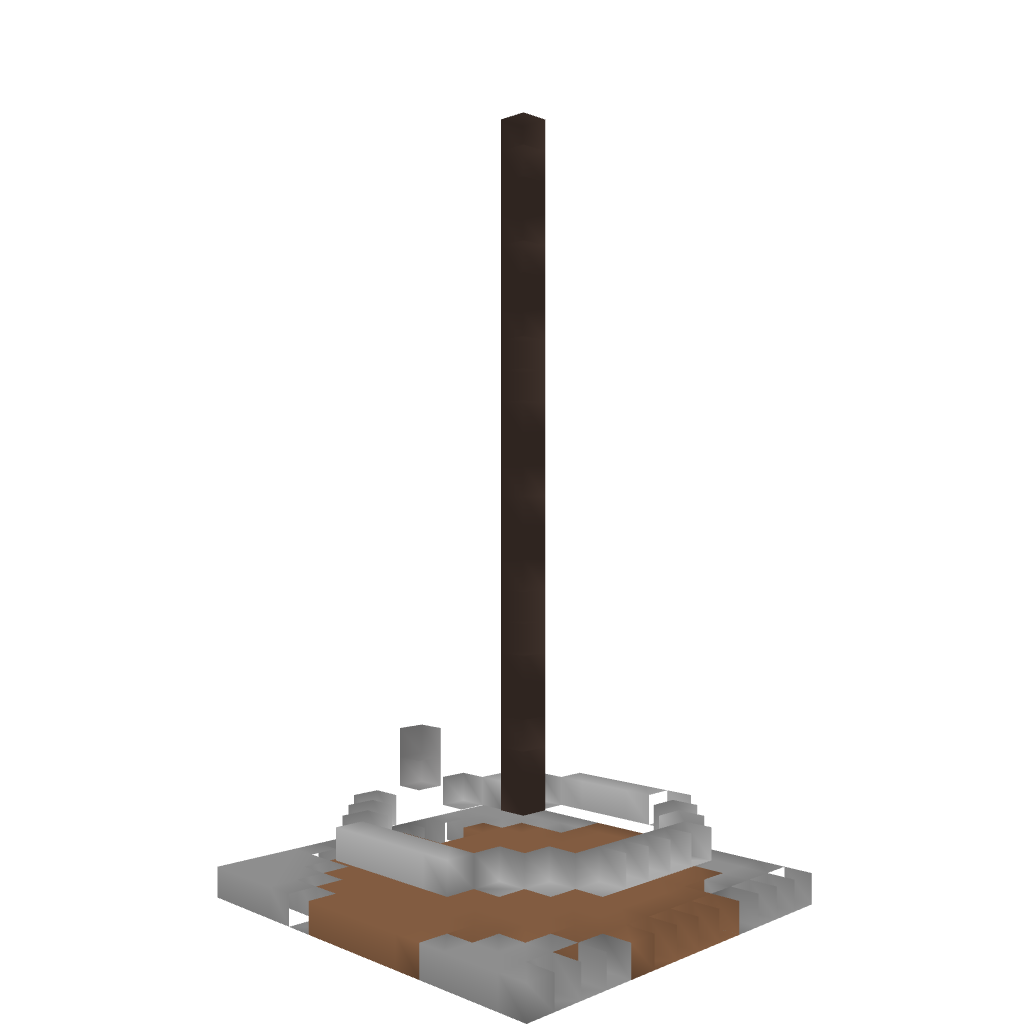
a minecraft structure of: Quartz Guard Tower